Question:
I am done with adding Action Bar and swipe able Tabs but now I want to add a fragment above the tabs which occupies good amount of screen and contains an image some text details and a spinner/drop down list as well. How can I do that?
I could not find any method for doing this. Some conflicts arise if i try to add something above the tabs.
Any help will be appreciated. Thank You
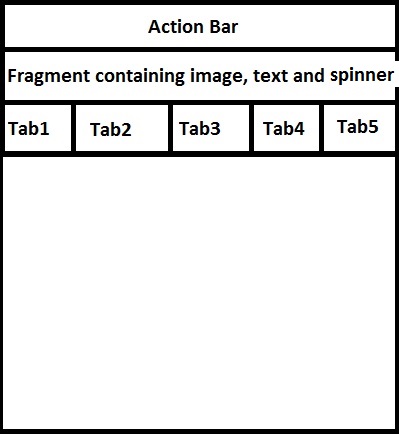
Answer: Download this example and modify according to your requirement
<URL>